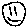
Label: smiley face